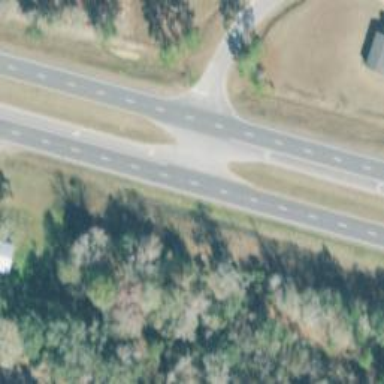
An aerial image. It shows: Asphalt dual carriageway classified as trunk highway.